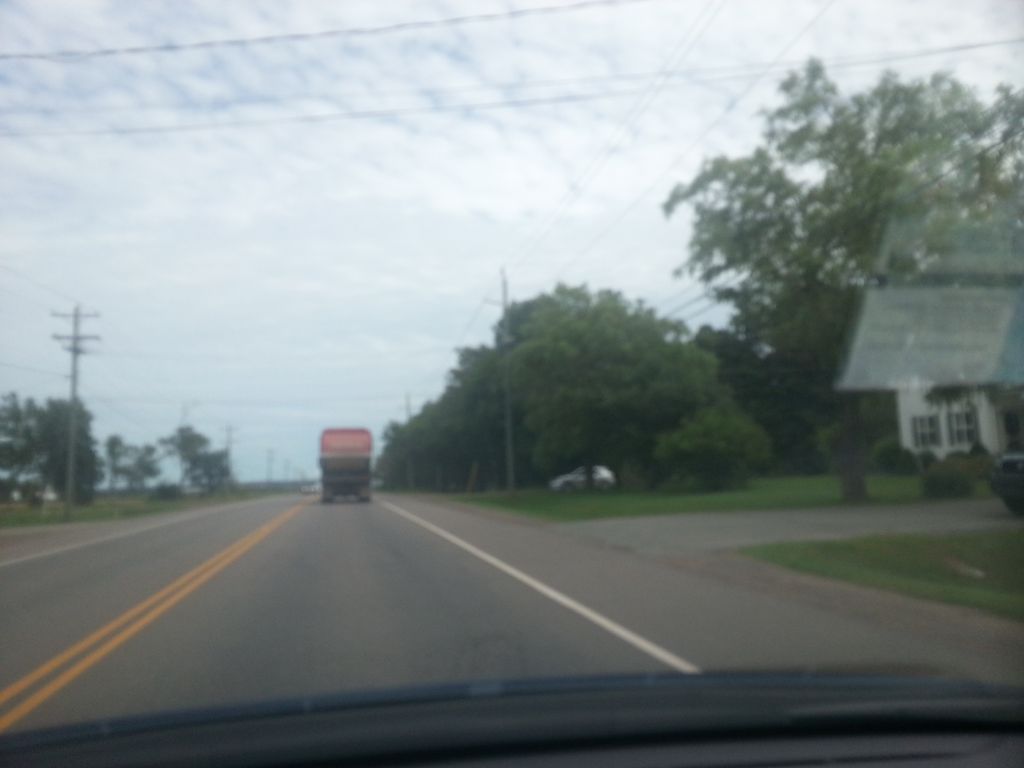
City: charlottetown